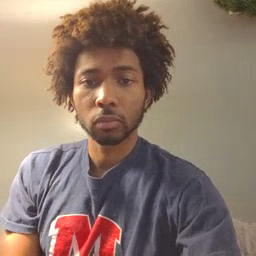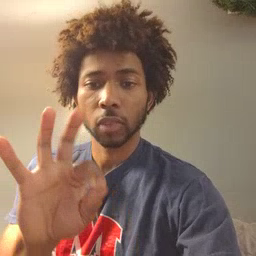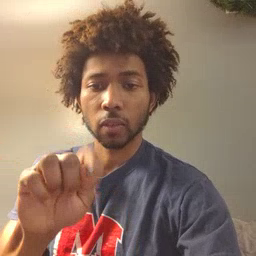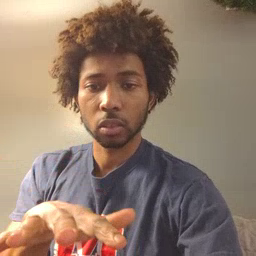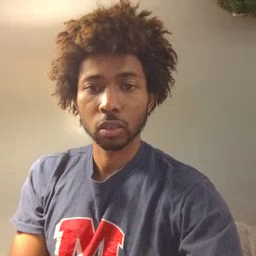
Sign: feet